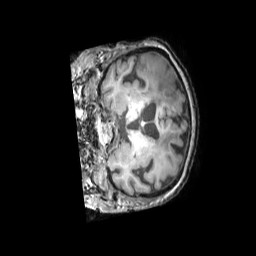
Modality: T1w
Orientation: coronal
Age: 68
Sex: female
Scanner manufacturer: philips
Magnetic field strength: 3 T
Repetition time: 0.009854 s
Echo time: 0.004604 s